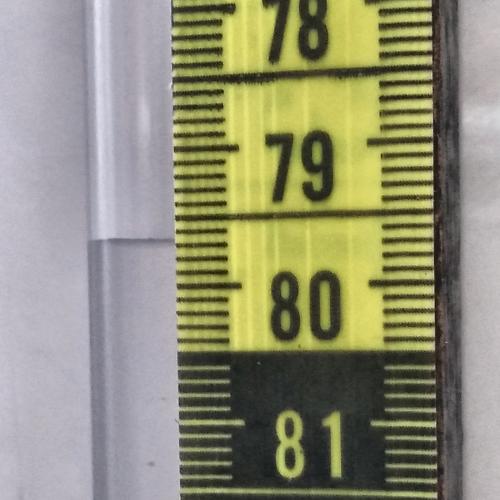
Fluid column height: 79.7 cm